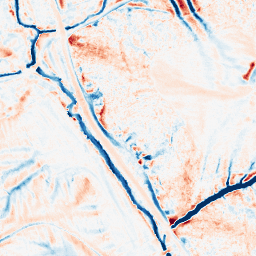
Category: edge_preserving
Decomposition family: median
Decomposition parameters: size: 15
Upsampling method: bspline
Upsampling parameters: scale: 2
Upsampling scale: 2